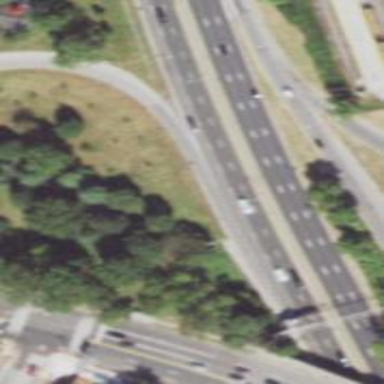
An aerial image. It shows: Asphalt motorway link.